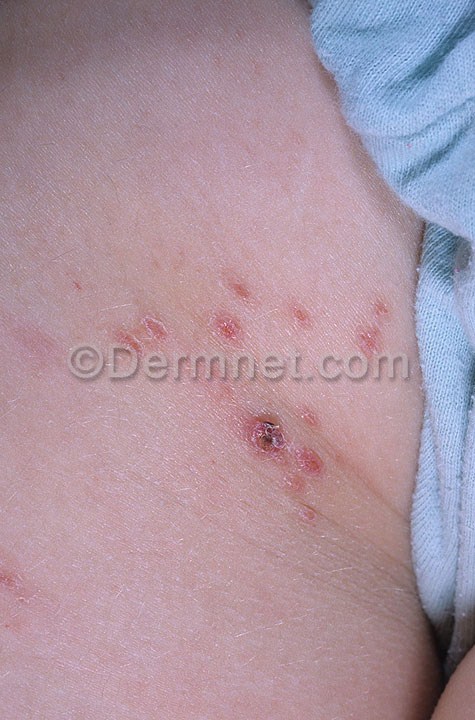
Disease: Warts Molluscum and other Viral Infections